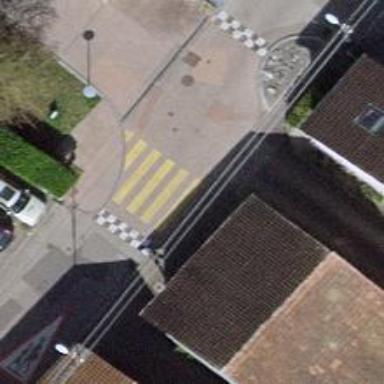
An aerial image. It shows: Zebra crossing on the road.